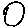
Label: circle